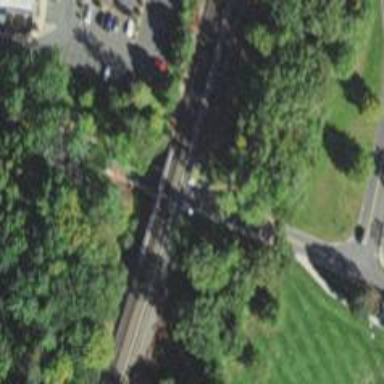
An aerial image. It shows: Railway bridge.